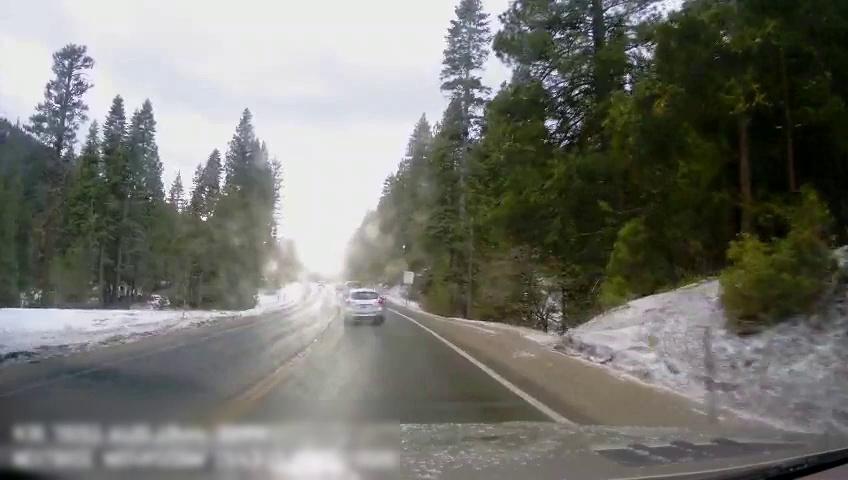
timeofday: Day
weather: Cloudy
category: Drivable Space
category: Vehicles | Truck
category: Vehicles | Car
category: Lanes | Current Lane
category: Lanes | Current Lane
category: Lanes | Opposite Lane
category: Lanes | Opposite Lane
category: Traffic | Signs